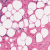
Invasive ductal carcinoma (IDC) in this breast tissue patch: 0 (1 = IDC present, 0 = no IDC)